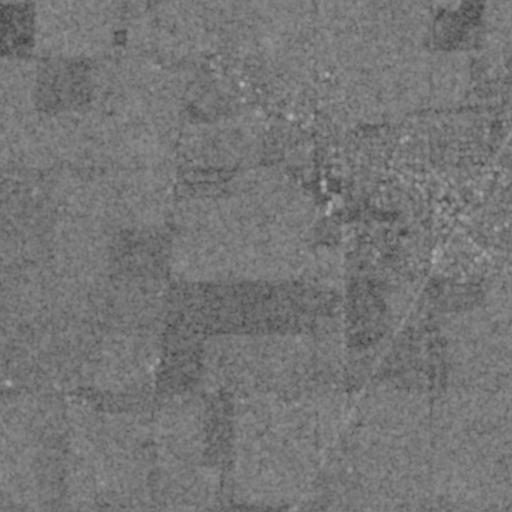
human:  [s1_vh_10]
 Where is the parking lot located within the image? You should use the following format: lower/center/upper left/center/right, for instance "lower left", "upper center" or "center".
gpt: The parking lot is located in the center right of the image.
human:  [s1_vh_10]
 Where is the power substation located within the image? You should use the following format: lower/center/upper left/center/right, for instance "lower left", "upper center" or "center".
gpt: The power substation is located in the upper center of the image.
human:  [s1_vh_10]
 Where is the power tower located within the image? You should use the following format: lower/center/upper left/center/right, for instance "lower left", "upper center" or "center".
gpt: The power tower is located in the lower right of the image.
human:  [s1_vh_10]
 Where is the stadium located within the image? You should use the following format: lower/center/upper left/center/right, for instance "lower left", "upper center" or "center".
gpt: The stadium is located in the center right of the image.
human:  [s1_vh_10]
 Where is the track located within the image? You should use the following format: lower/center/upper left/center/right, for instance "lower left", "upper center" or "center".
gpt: The track is located in the lower right of the image.
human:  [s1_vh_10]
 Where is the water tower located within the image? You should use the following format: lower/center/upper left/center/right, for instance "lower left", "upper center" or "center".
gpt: The water tower is located in the upper center of the image.
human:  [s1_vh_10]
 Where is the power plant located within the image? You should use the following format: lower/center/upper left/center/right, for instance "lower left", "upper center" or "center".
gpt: There is no power plant in the image.

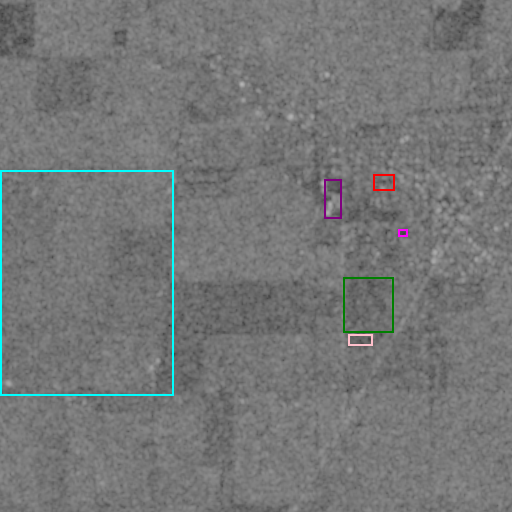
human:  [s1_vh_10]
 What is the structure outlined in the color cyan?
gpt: The structure outlined in cyan is a crop field.
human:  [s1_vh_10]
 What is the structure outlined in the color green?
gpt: The structure outlined in green is a park.
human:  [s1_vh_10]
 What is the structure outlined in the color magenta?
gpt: The structure outlined in magenta is a parking lot.
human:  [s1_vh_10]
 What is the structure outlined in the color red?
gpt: The structure outlined in red is a stadium.
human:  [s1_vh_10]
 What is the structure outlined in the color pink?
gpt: The structure outlined in pink is a track.
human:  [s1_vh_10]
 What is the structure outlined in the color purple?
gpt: The structure outlined in purple is a building.
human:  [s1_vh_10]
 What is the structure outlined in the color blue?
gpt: There is no blue outline.